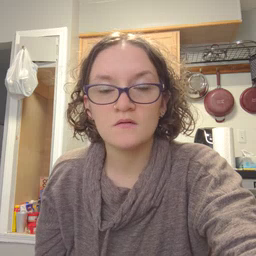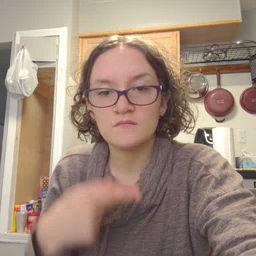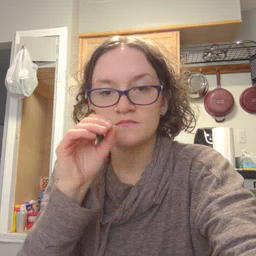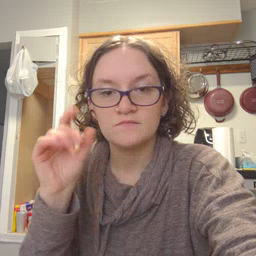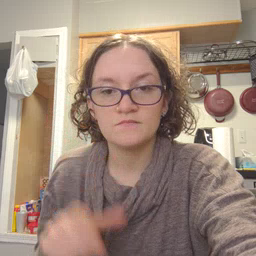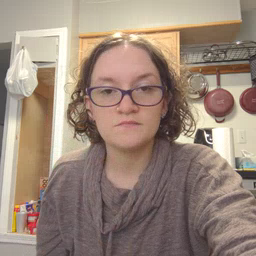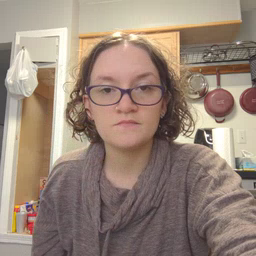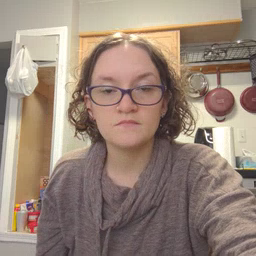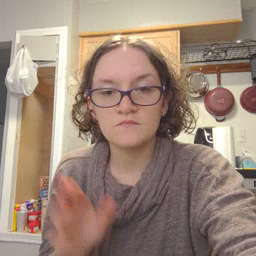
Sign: pool